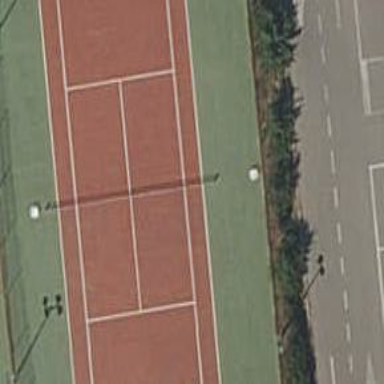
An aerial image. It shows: Tennis court on the leisure land pitch.